Три черепахи, движущиеся с постоянными по модулю скоростями и все время поддерживающие курс одна на другую, в момент запуска секундомера находились в вершинах равнобедренного прямоугольного треугольника $ABC$ с катетами длиной $l$ (см. рисунок). Скорость первой черепахи $v_1 = v$, где $v$ $-$ известная величина, а скорости второй и третьей черепах $v_2$ и $v_3$ таковы, что в процессе их движения углы в треугольнике, образованном черепахами, не изменяются.  Найдите:
время $t$, через которое черепахи встретятся
модули скоростей $v_2$ и $v_3$ второй и третьей черепах
ускорения черепах в начальный момент времени
на каком расстоянии $s$ от места старта первой черепахи произойдет их встреча
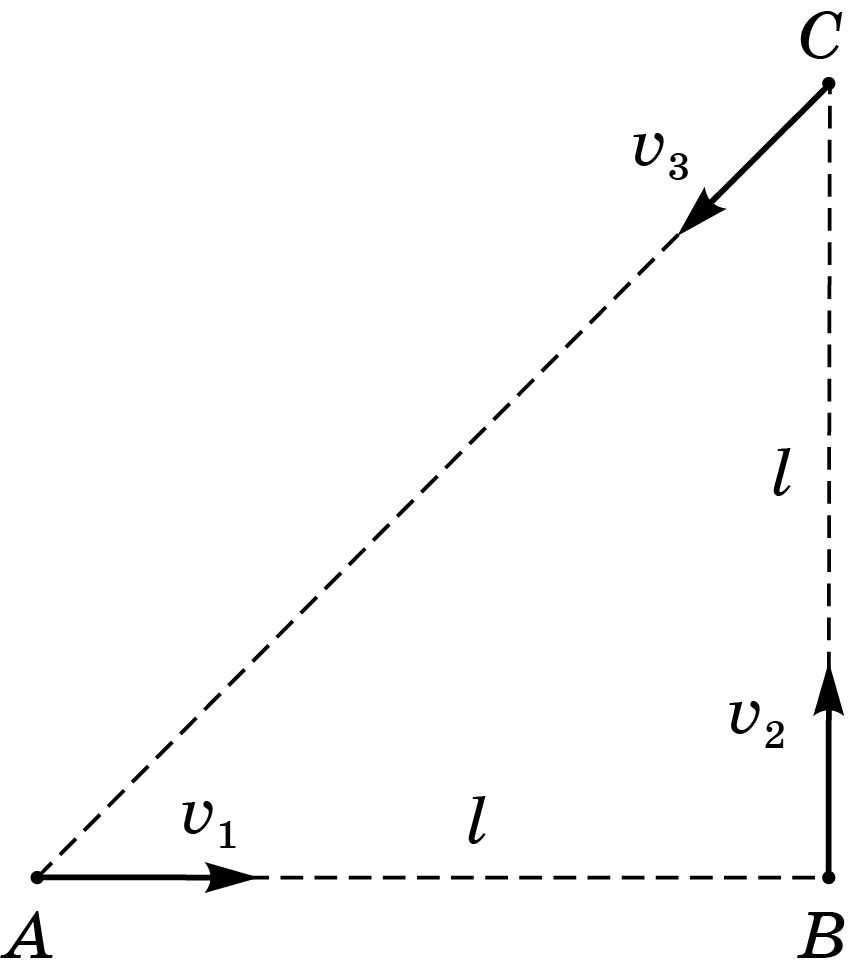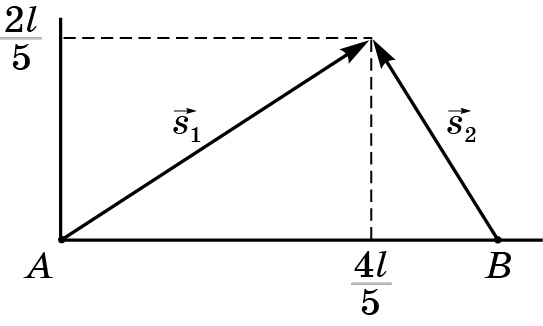
время $t$, через которое черепахи встретятся
Решение: Поскольку скорости черепах все время направлены от одной черепахи к другой и постоянны по модулю, расстояния между каждой из них уменьшаются с постоянными скоростями. Обозначим скорости изменения расстояний $AB$, $BC$ и $AC$ за $v_{AB}$, $v_{BC}$ и $v_{AC}$. Они равны: \[ v_{AB} = v_1 = v,~v_{BC} = v_2 + \dfrac{v_3}{\sqrt{2}},~ v_{AC} = v_3 + \dfrac{v_1}{\sqrt{2}}. \] Откуда находим:
Ответ: \[ t = \dfrac{l}{v}. \]

модули скоростей $v_2$ и $v_3$ второй и третьей черепах
Решение: Поскольку углы в треугольнике $ABC$ остаются постоянными, сохраняются и соотношения между его сторонами. Это означает, что скорости изменений сторон треугольника пропорциональны их длинам: \[ \dfrac{v_{AB}}{AB} = \dfrac{v_{BC}}{BC} = \dfrac{v_{AC}}{AC}.\] Найдём $v_3$: Аналогично находим $v_2$:
Ответ: \[ \dfrac{v}{l} = \dfrac{\dfrac{v}{\sqrt{2}}+v_3}{L\sqrt{2}} \rightarrow v_3 = \dfrac{v}{\sqrt{2}}. \]  Аналогично находим $v_2$:
Ответ: \[ \dfrac{v}{l} = \dfrac{v_2+v/2}{l} \rightarrow v_2 = v/2. \]

ускорения черепах в начальный момент времени
Решение: Ускорения черепах имеют только нормальную компоненту. Заметим, что в любой момент векторы скоростей черепах вращаются с одинаковыми угловыми скоростями, равными угловой скорости $\omega$ вращения треугольника. Найдем эту угловую скорость, рассматривая движение второй черепахи относительно первой: \[ \omega = \dfrac{v_2}{AB} = \dfrac{v}{2AB}. \] В начальный момент она равна: \[ \omega_0 = \dfrac{v}{2l}.\] Тогда для ускорений в начальный момент получим: \[ a_1 = \omega_0v_1;~a_2 = \omega_0v_2;~a_3 = \omega_0v_3. \] Откуда:
Ответ: \[ a_1 = \dfrac{v^2}{2l};~a_2 = \dfrac{v^2}{4l};~a_3 = \dfrac{v^2}{2\sqrt{2}l}. \]

на каком расстоянии $s$ от места старта первой черепахи произойдет их встреча
Решение: Поскольку модуль вектора скорости второй черепахи всегда вдвое меньше модуля вектора скорости первой черепахи, а направления этих скоростей взаимно перпендикулярны, таким же будет соотношение между векторами их перемещений $\vec{s_1}$ и $\vec{s_2}$. Так как черепахи встретились: \[ \vec{s_1} = \vec{AB} + \vec{s_2}. \]  Применив теорему Пифагора для прямоугольного треугольника найдем:
Ответ: \[ s = s_1 = \dfrac{2l}{\sqrt{5}}. \]
Темы:
T, Механика, Кинематика, Всероссийские, Относительное движение, Ускорение